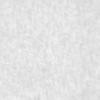
Label: no_change